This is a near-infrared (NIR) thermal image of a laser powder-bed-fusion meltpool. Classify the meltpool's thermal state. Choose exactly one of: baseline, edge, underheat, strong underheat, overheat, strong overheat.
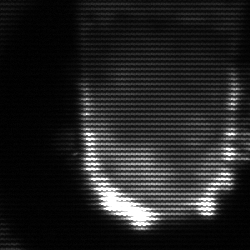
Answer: baseline